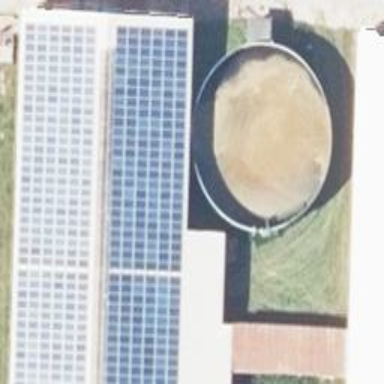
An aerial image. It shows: Storage tank which is man-made and housed in building.